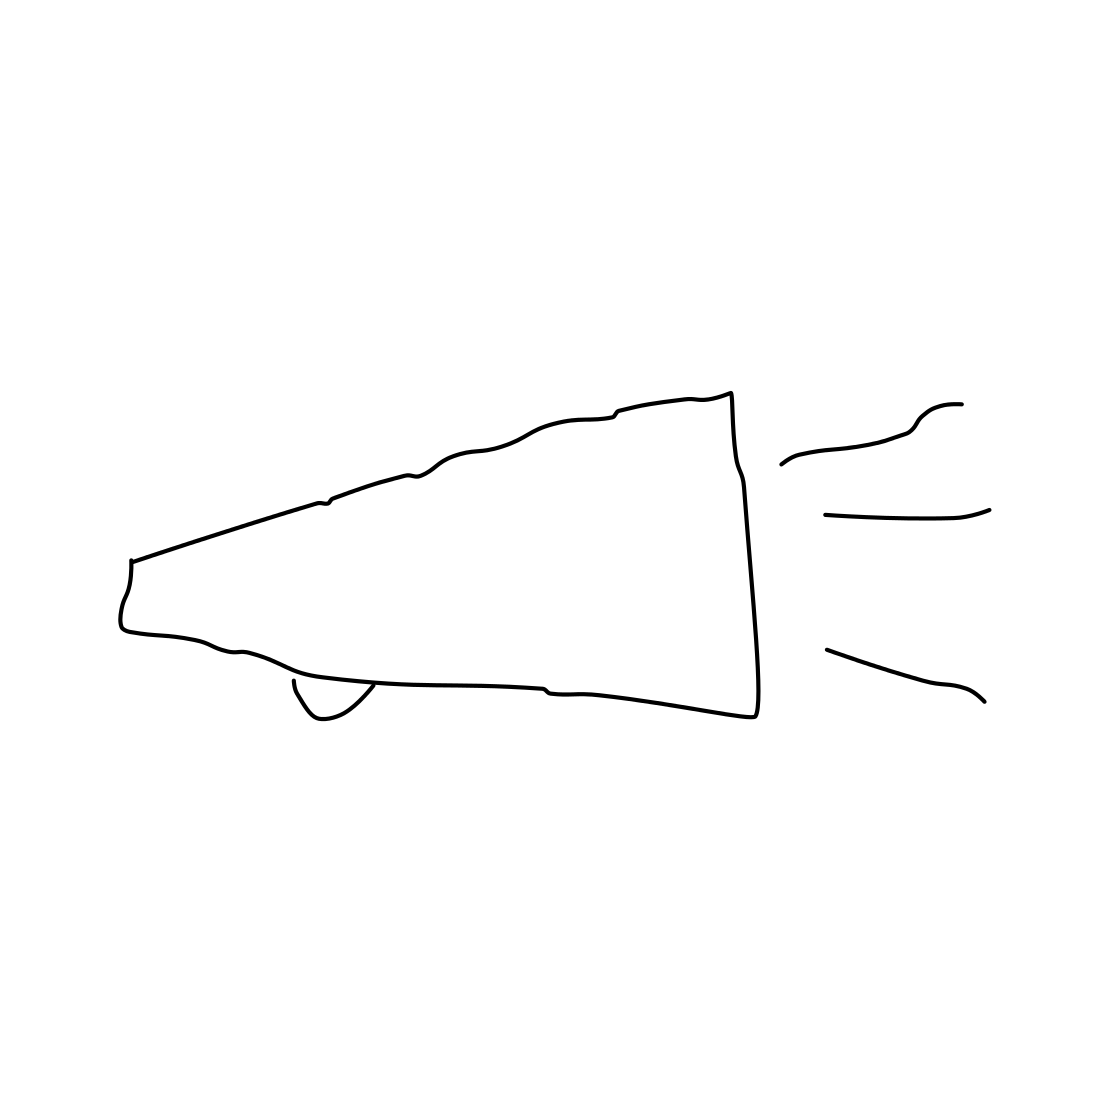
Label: megaphone